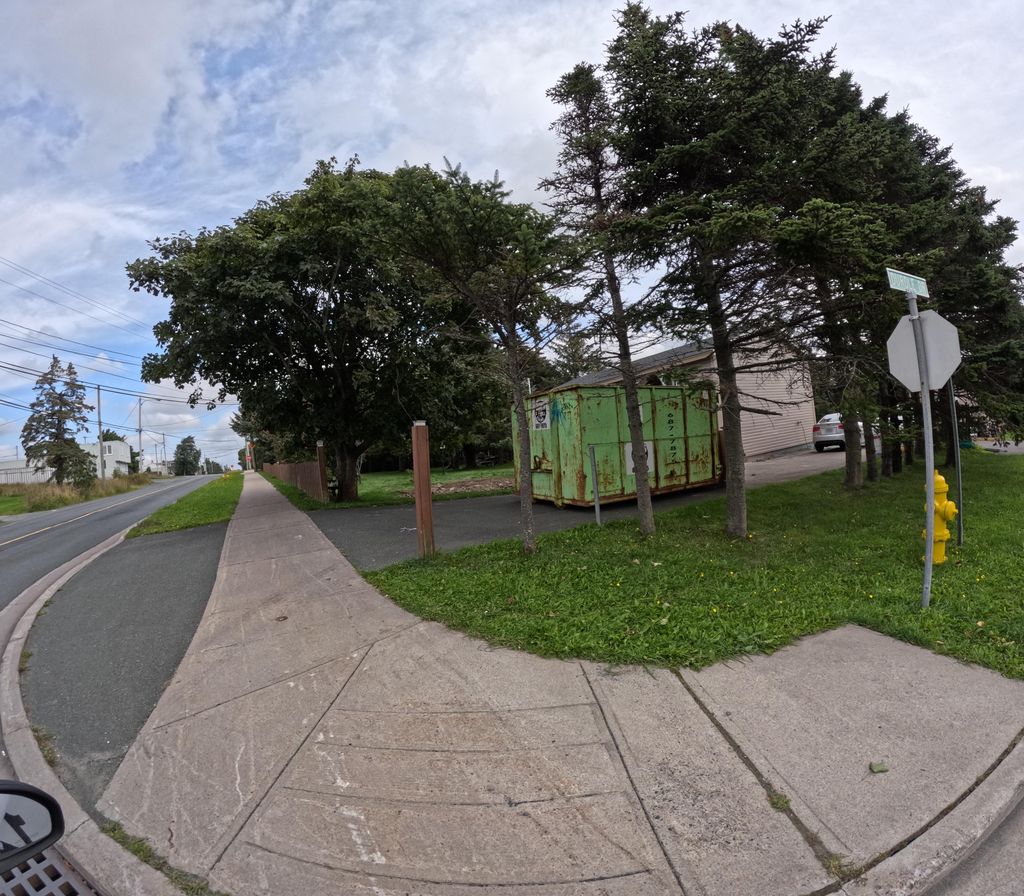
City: st_johns